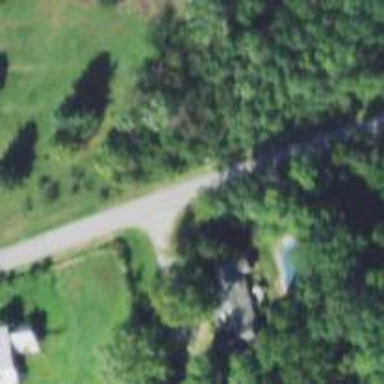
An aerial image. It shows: Driveway leading to service road.